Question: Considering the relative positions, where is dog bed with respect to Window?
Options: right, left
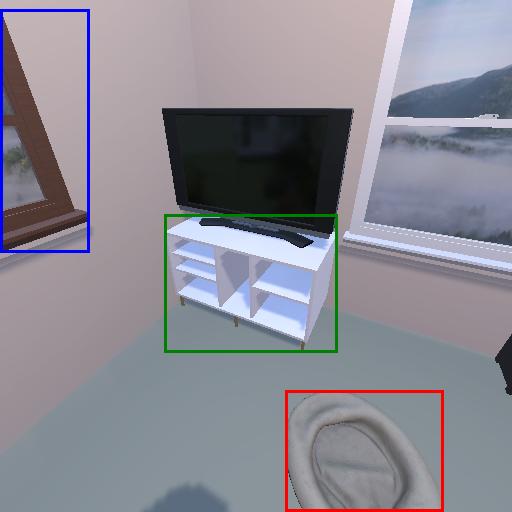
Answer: right